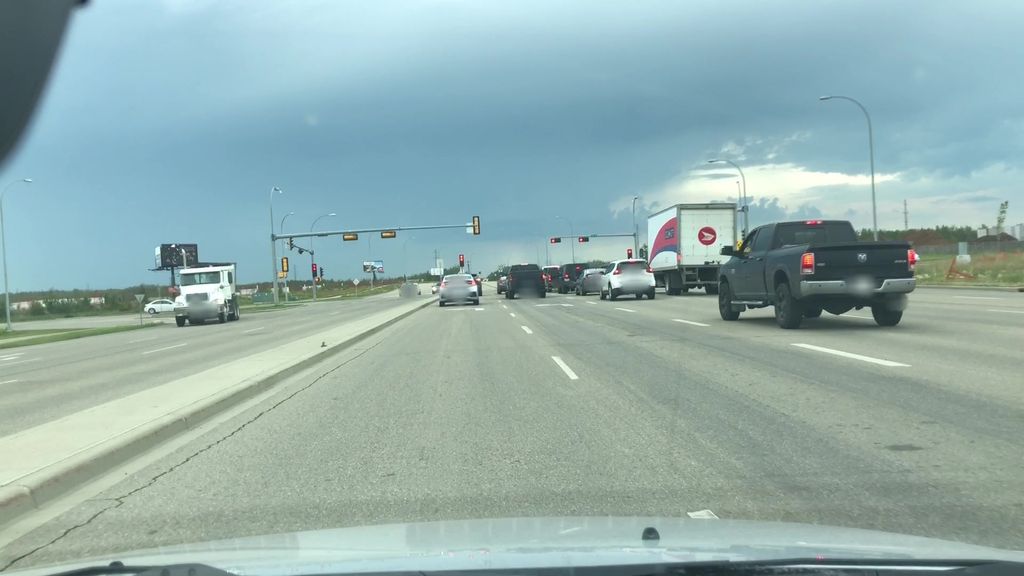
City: edmonton